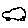
Label: car